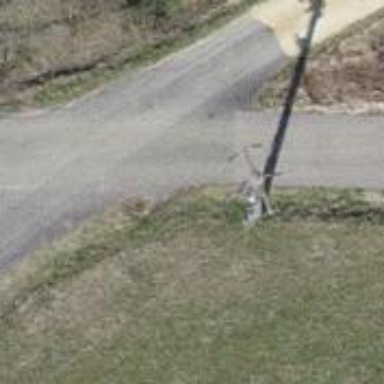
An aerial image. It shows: Power pole.